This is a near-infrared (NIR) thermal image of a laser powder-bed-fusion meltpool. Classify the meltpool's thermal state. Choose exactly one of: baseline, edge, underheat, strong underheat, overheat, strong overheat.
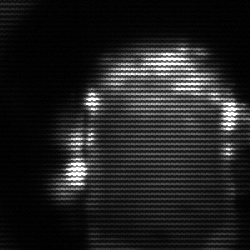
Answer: baseline